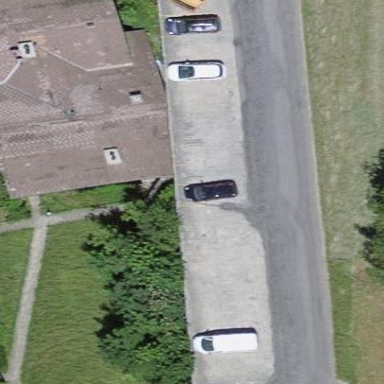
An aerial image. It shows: Parking area.